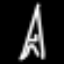
Label: The Eiffel Tower